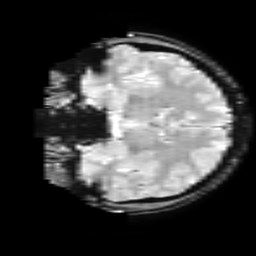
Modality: T2starw
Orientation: coronal
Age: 22
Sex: male
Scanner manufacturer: ge
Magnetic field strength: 3 T
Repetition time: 0.65 s
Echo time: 0.02 s